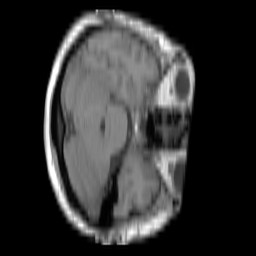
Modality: T1w
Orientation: axial
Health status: ill
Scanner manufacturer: siemens
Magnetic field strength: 3 T
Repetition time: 0.4 s
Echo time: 0.00246 s